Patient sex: M
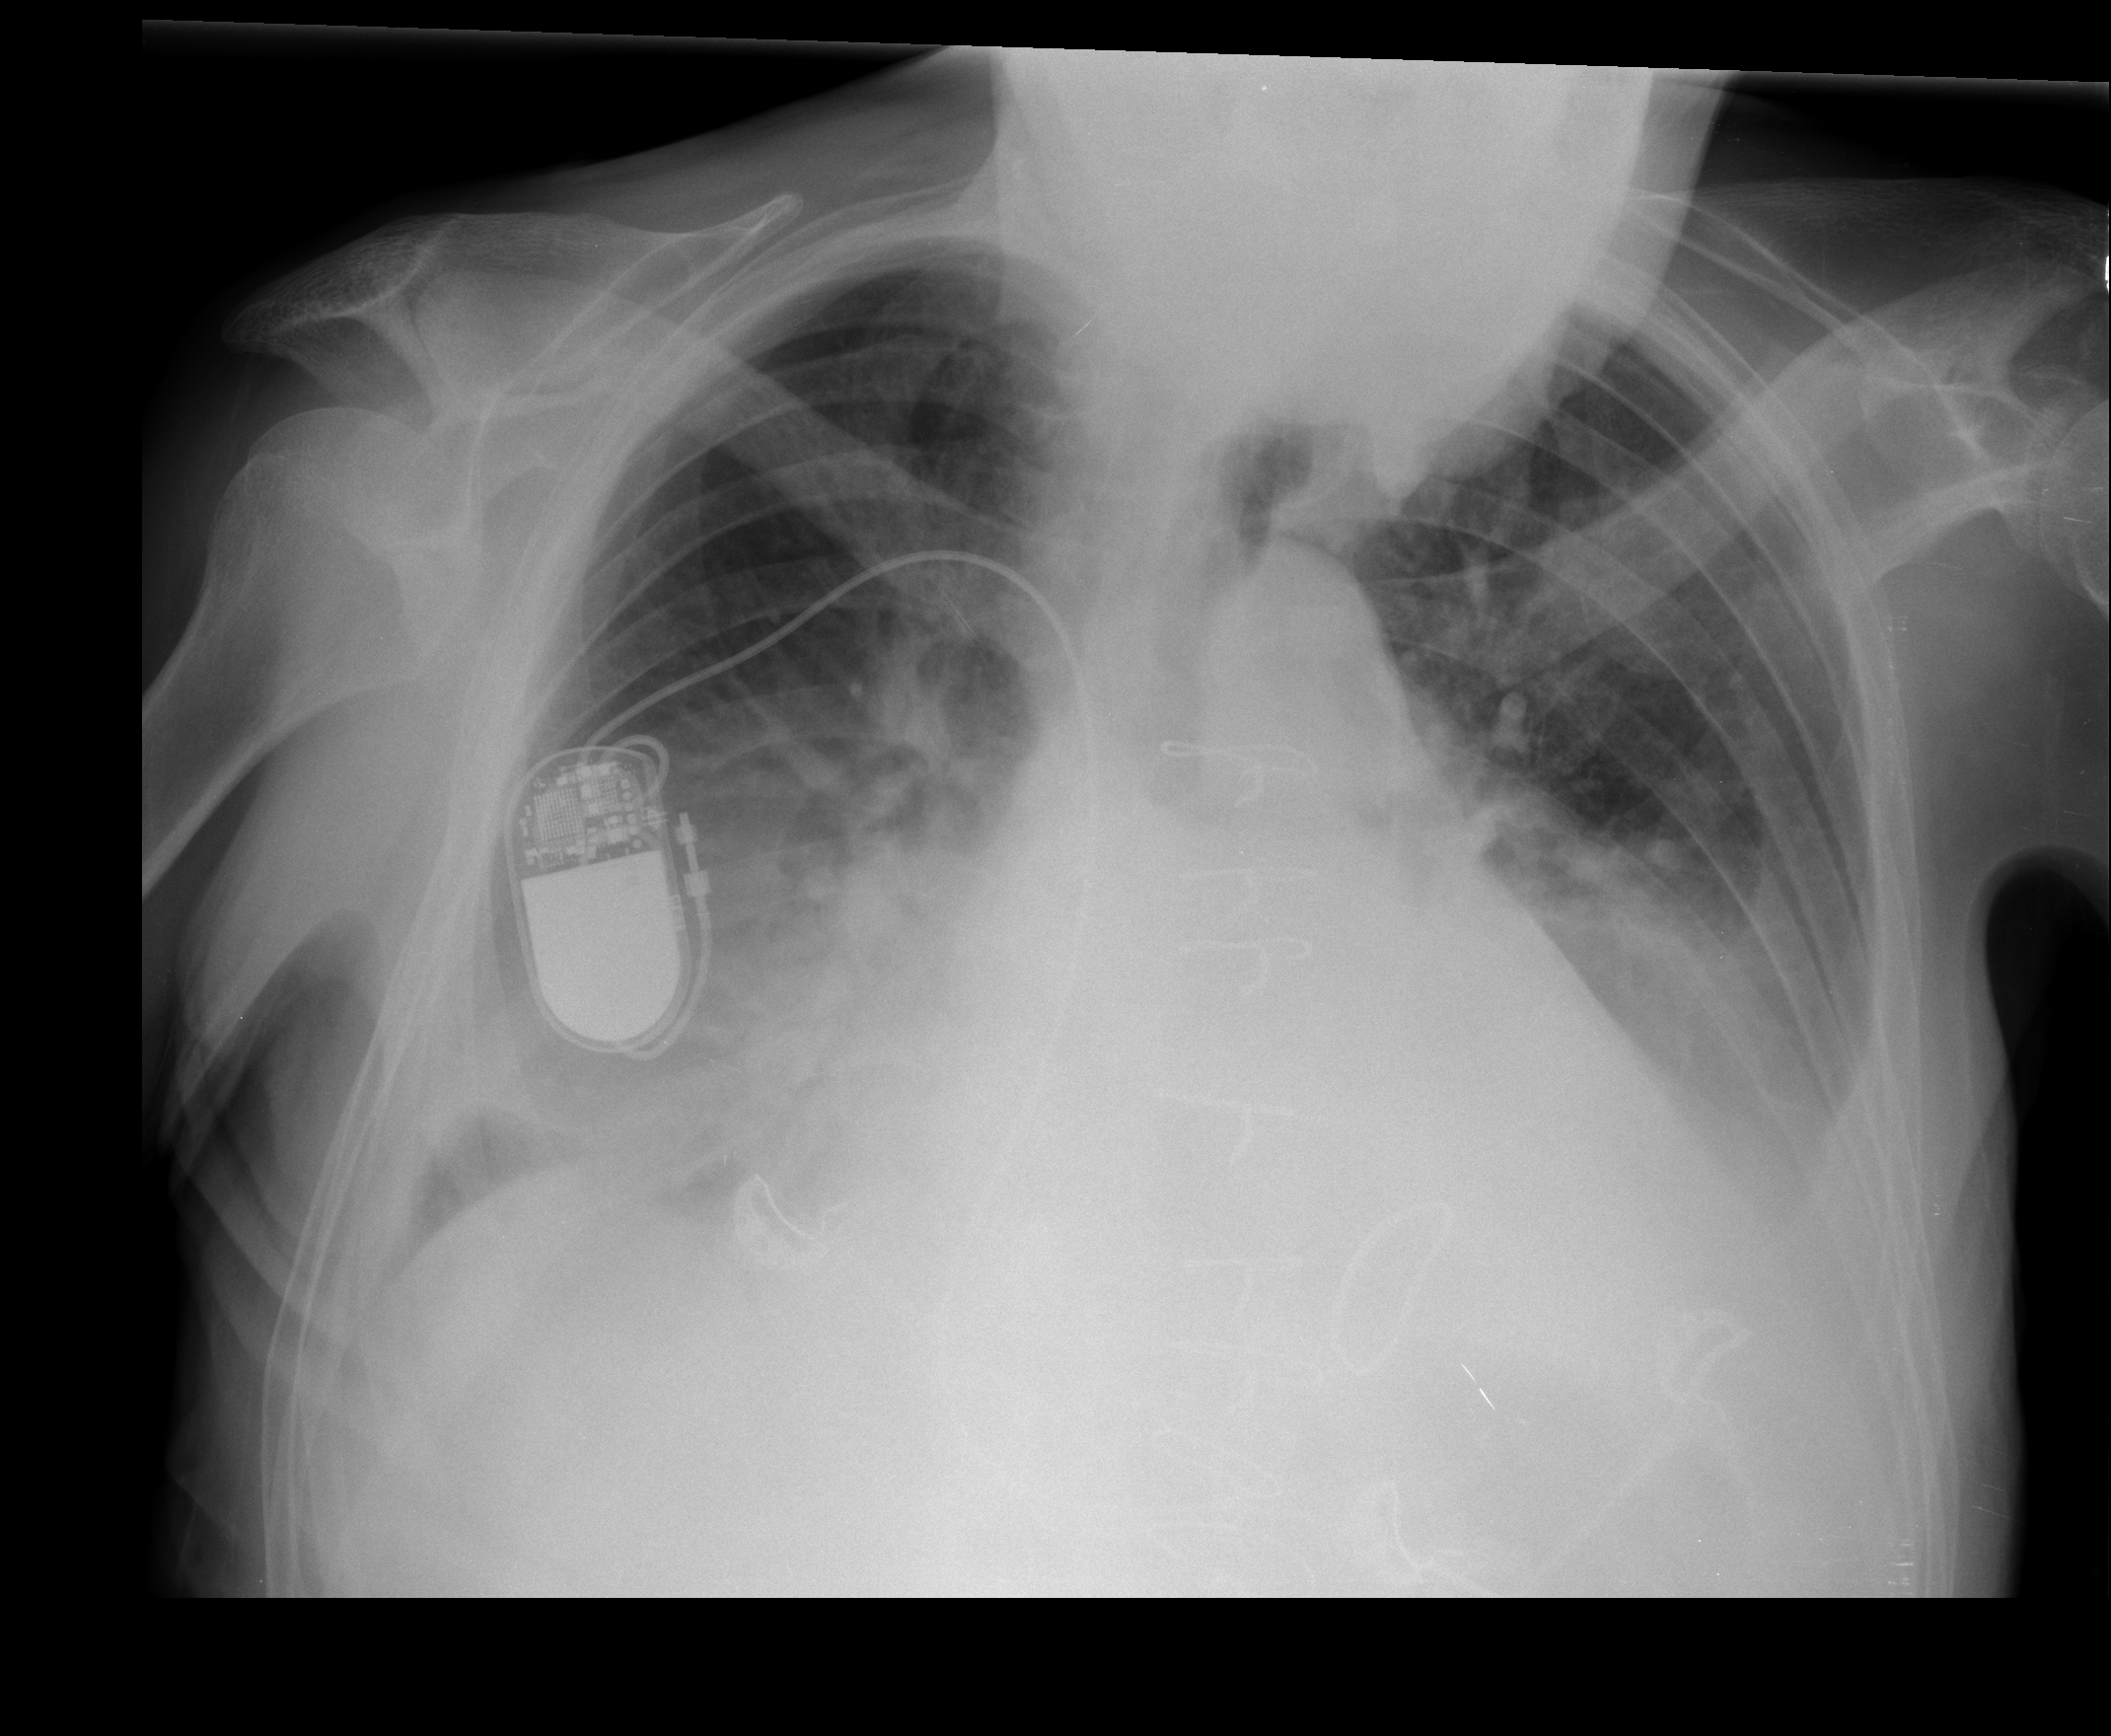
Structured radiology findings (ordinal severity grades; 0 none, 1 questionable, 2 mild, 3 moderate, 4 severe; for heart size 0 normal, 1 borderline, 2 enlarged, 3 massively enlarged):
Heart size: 3
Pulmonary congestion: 2
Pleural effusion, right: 2
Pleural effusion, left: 2
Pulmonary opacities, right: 2
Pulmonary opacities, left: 1
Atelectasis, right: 2
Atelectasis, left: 2